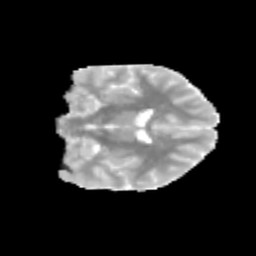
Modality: MD
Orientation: coronal
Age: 12
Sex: male
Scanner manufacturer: siemens
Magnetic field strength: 3 T
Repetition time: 3.8 s
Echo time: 0.07 s